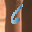
Label: 6